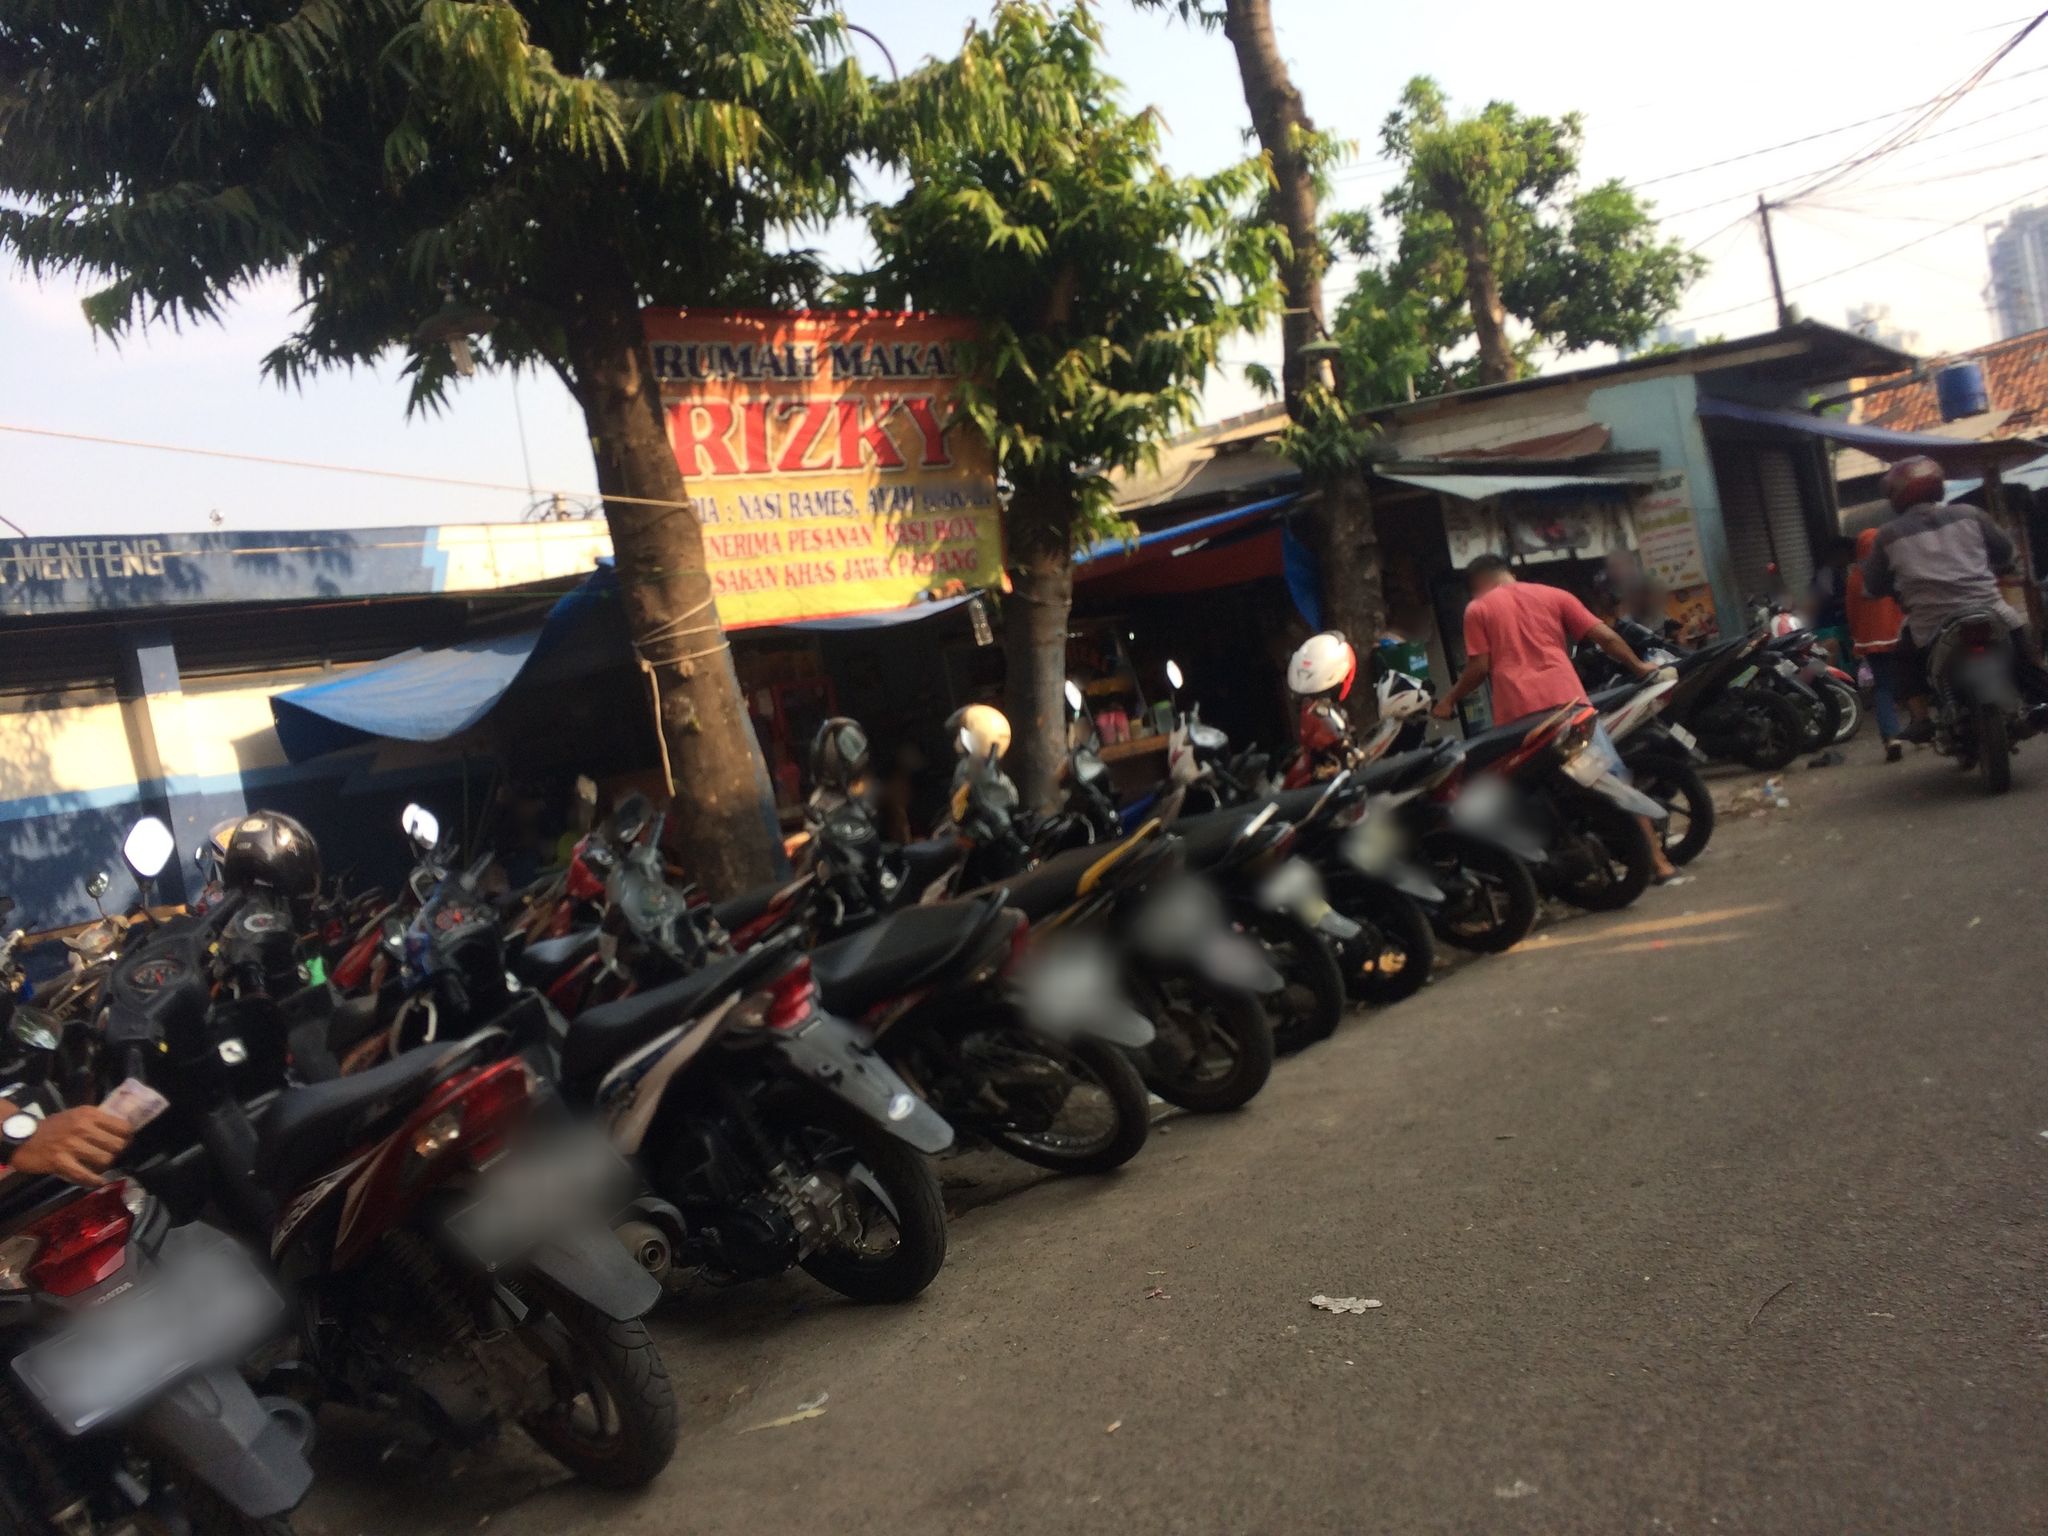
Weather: clear
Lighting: day
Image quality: good
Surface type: driving surface
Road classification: service, living_street
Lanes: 1
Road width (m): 3
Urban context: urban centre
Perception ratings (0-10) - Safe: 5.05, Lively: 7.53, Beautiful: 1.29, Boring: 3.06, Depressing: 2.41, Wealthy: 2.02